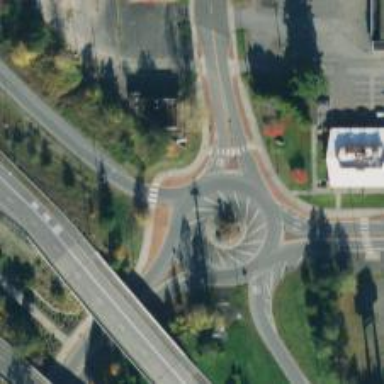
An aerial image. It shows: Secondary road leading to roundabout.